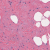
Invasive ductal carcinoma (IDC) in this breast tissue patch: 0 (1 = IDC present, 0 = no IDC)